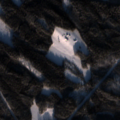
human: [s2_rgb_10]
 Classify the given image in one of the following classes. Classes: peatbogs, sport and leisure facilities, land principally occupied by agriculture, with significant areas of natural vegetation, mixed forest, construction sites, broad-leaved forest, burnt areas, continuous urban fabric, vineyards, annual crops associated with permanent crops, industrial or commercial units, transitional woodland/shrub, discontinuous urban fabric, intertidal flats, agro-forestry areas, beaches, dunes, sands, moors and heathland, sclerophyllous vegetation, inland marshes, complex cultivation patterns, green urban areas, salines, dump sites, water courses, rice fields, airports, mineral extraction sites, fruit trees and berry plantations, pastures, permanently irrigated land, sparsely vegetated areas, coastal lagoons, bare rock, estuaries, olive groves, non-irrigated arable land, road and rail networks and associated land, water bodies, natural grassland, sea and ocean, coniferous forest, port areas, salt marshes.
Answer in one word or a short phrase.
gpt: coniferous forest, mixed forest